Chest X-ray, PA view. Patient: 46 years old, sex F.
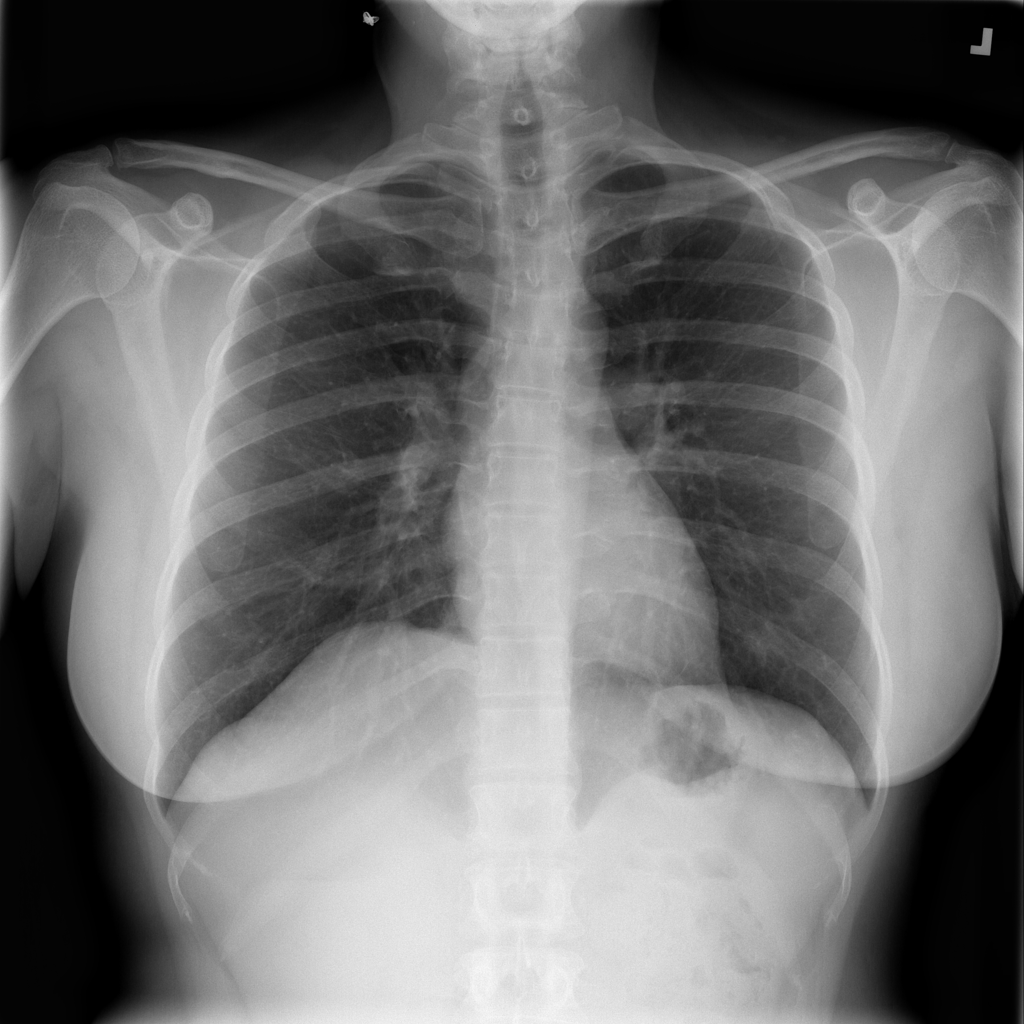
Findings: No Finding